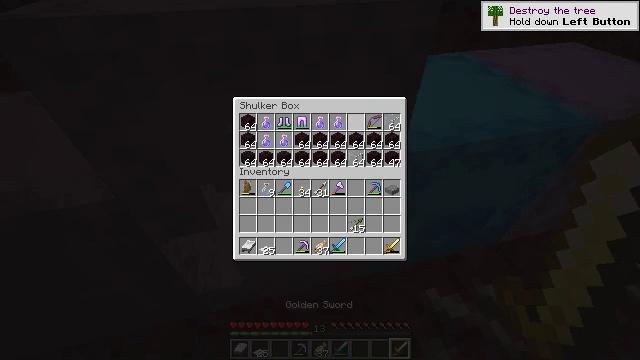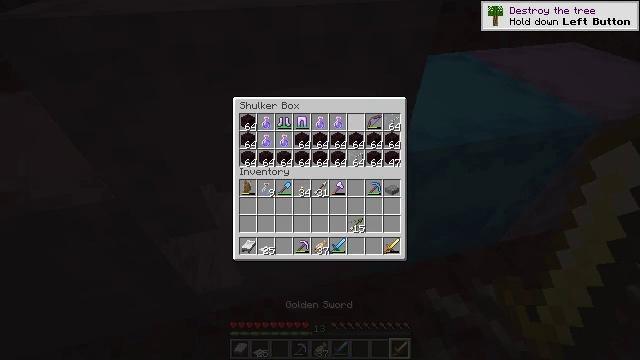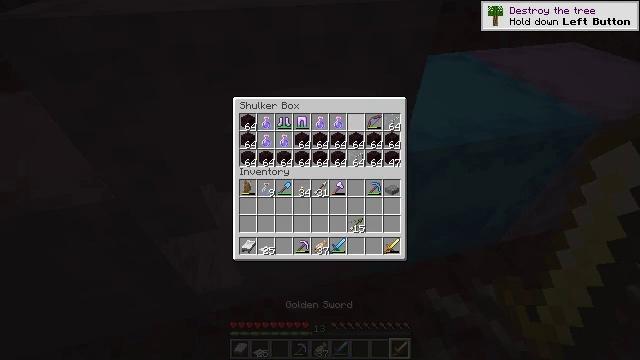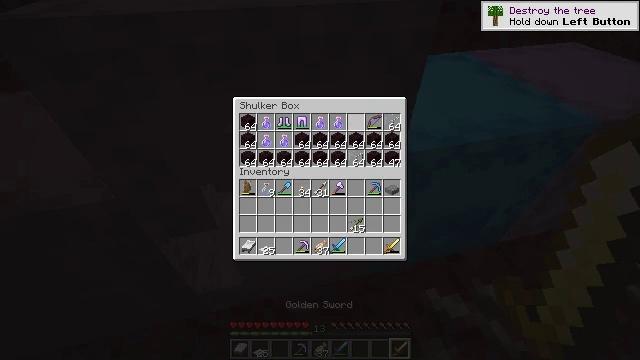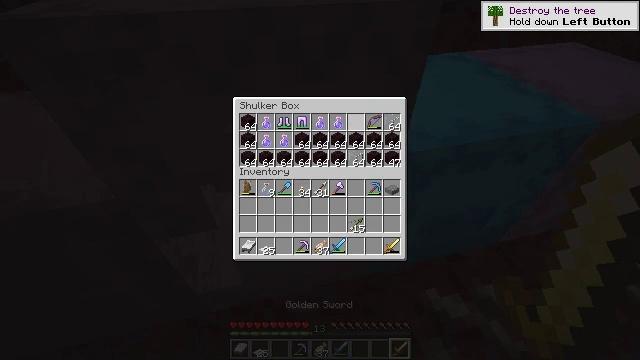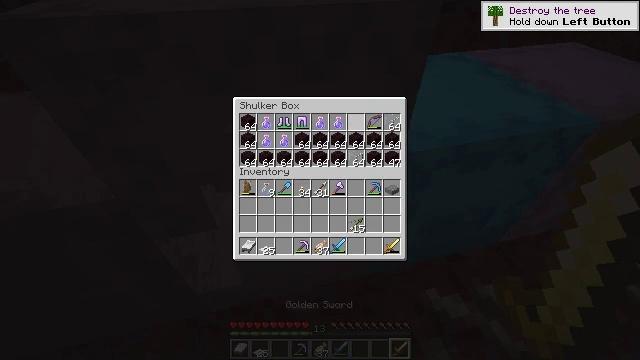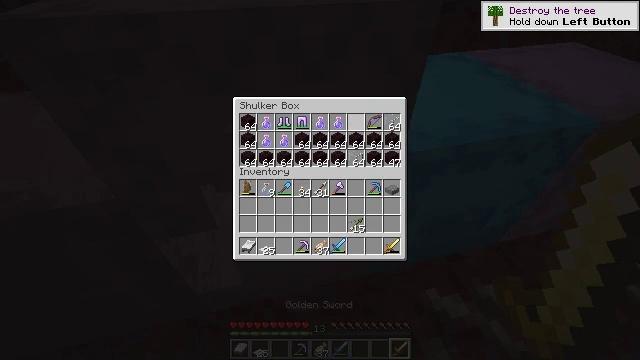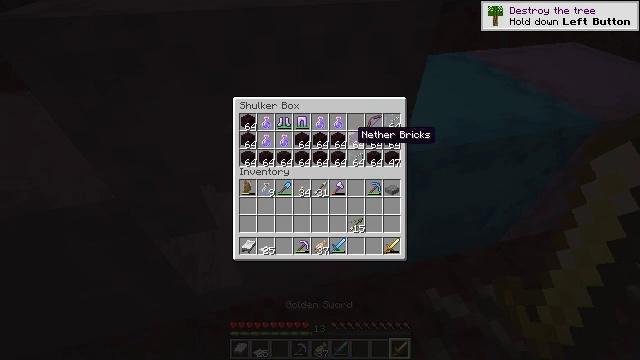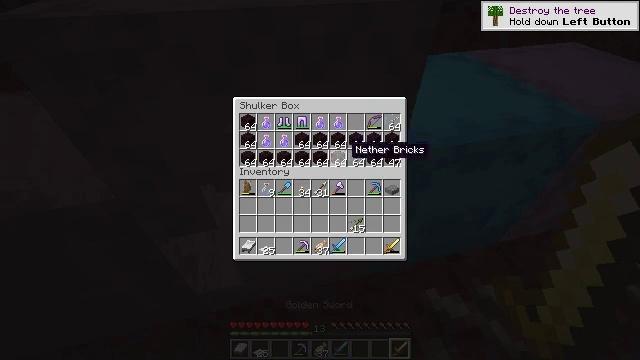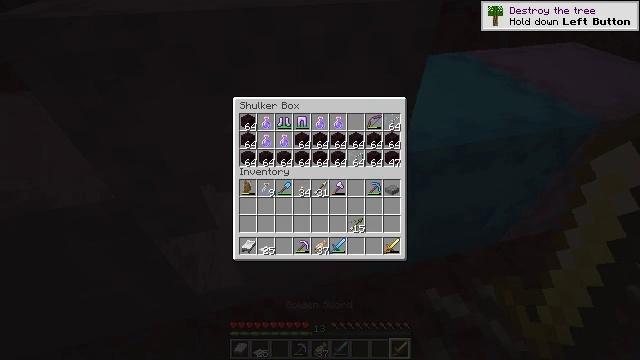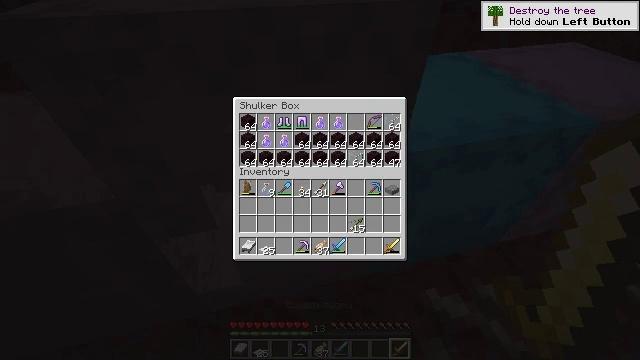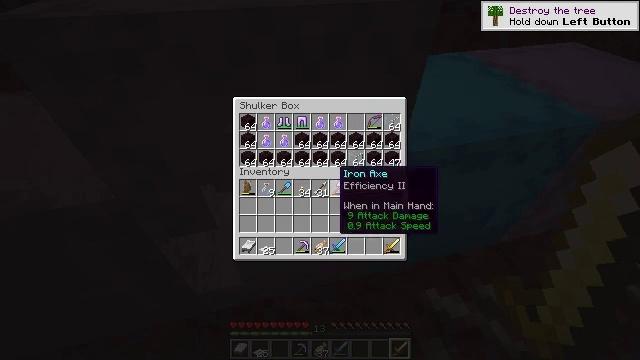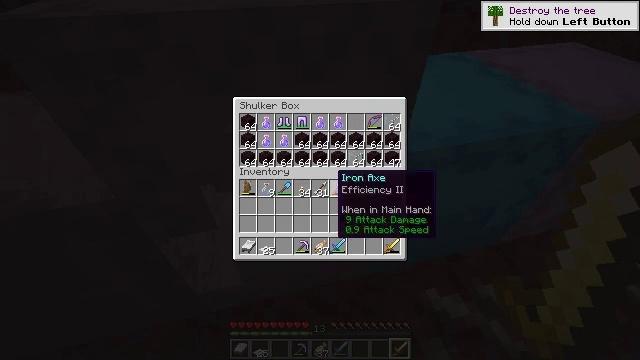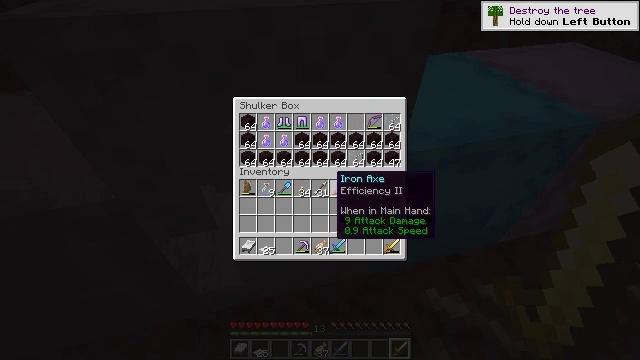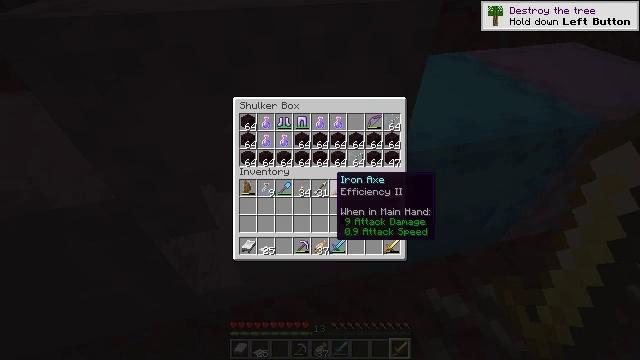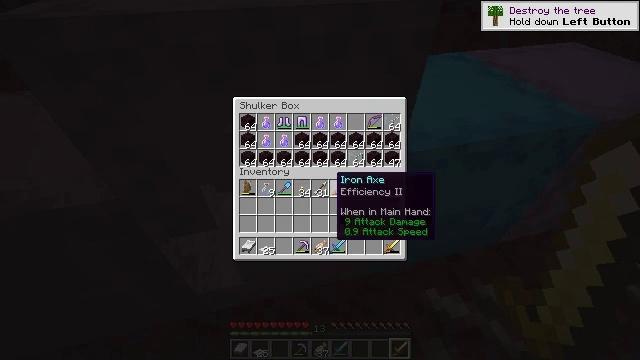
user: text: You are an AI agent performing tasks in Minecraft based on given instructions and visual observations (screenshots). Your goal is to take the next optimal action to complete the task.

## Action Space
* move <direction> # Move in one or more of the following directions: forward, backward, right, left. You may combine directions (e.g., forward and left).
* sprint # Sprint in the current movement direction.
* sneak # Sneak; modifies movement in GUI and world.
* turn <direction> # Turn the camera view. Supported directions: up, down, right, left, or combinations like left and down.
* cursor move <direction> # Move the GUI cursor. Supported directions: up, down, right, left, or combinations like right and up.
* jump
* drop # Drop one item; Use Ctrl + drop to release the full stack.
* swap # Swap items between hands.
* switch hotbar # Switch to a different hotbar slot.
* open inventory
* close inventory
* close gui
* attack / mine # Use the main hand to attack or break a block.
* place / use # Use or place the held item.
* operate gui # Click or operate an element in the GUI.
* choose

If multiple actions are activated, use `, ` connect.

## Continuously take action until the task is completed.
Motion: motion action
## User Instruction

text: Mine the shulker box.
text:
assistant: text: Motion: sneak
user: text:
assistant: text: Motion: sneak
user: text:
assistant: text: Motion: sneak
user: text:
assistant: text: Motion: sneak
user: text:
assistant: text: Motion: sneak
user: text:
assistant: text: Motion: sneak, cursor move down
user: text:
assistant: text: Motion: sneak, cursor move down
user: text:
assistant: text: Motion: sneak, cursor move down
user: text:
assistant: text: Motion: sneak, cursor move down
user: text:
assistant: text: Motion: sneak, cursor move down
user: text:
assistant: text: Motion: sneak
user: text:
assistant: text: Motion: sneak
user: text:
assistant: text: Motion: sneak
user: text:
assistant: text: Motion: sneak
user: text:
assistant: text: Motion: sneak
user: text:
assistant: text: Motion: sneak
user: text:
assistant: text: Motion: sneak
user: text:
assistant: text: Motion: sneak
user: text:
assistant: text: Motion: sneak
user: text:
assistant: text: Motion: sneak
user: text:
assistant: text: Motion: sneak
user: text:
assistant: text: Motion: sneak, choose
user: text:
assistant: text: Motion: sneak, choose
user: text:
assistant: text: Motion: sneak, choose
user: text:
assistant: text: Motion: sneak
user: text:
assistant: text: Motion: sneak
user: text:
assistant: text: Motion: sneak
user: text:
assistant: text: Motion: sneak
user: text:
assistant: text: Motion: sneak
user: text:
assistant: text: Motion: sneak